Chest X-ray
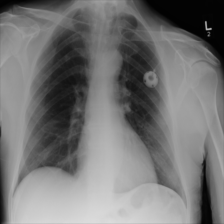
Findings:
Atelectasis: negative
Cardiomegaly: negative
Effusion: negative
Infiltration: negative
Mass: negative
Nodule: negative
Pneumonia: negative
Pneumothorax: negative
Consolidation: negative
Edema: negative
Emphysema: negative
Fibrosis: negative
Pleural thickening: negative
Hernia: negative